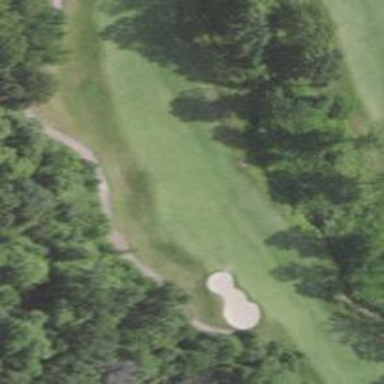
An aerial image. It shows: Golf hole.